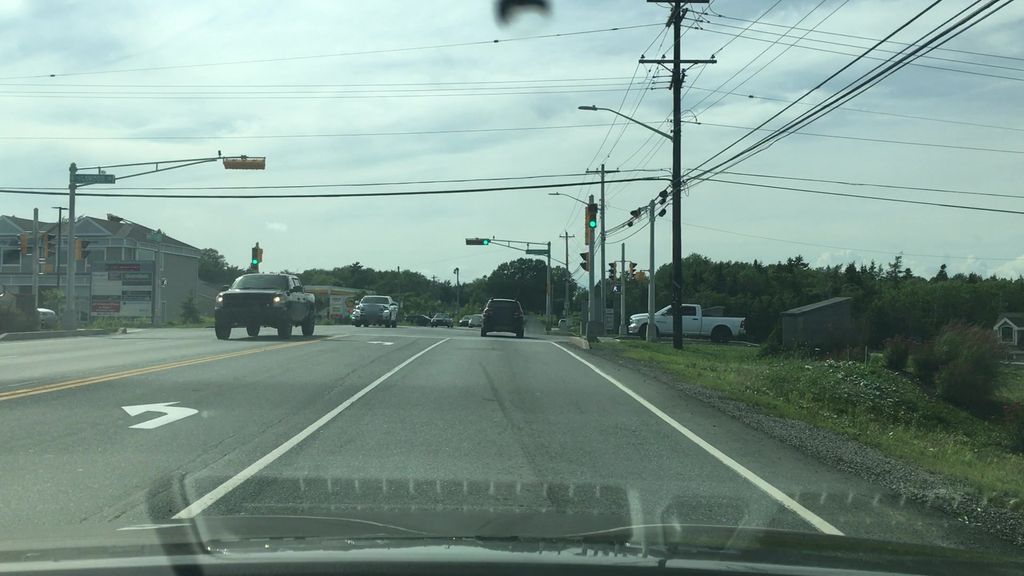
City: halifax